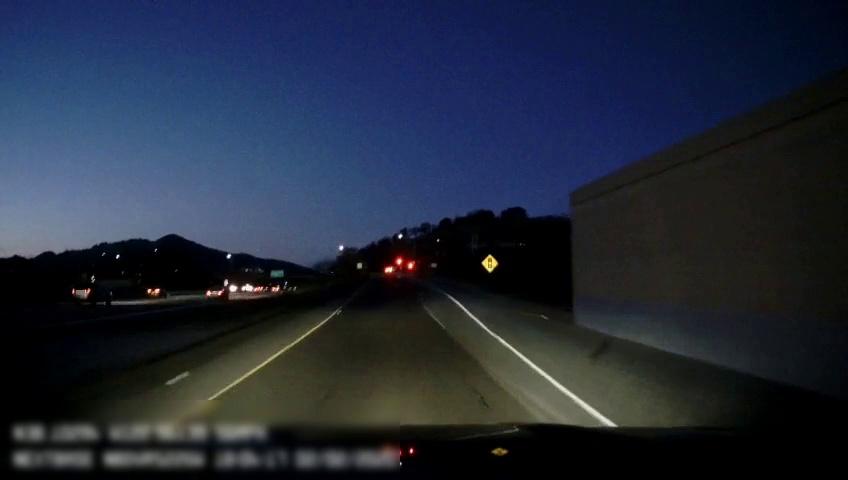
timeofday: Dusk/Dawn/Twilight
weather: Other
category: Drivable Space
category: Drivable Space
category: Vehicles | SUV
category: Vehicles | SUV
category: Vehicles | SUV
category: Lanes | Alternate Lane
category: Lanes | Alternate Lane
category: Lanes | Alternate Lane
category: Traffic | Signs
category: Traffic | Signs